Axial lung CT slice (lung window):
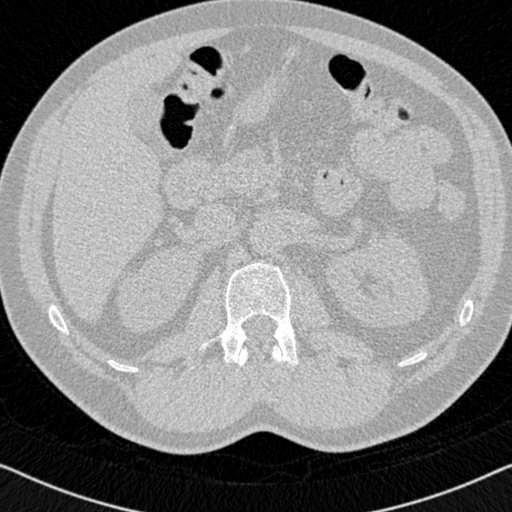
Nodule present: no